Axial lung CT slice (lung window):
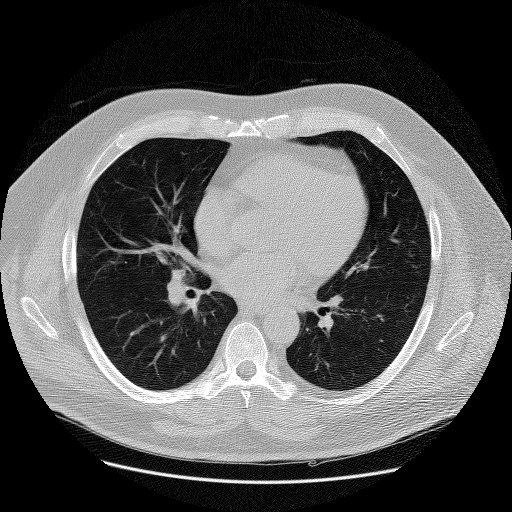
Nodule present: no